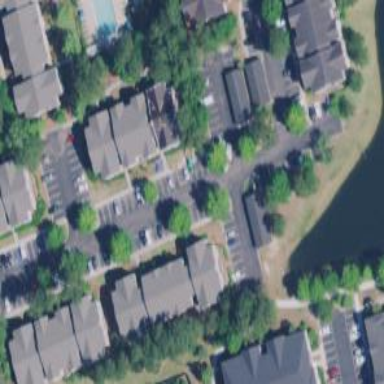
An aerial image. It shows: Living street.